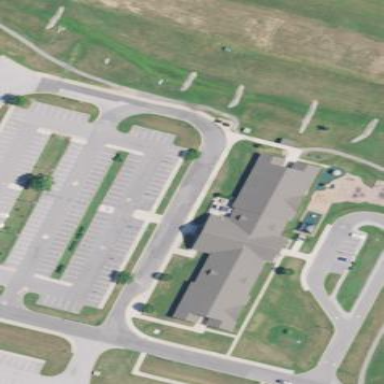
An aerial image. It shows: Kindergarten building.